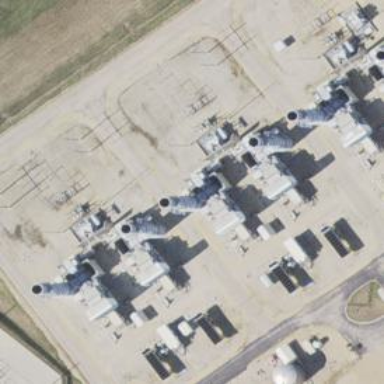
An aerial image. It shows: Gas-powered generator. It is gas turbine type generator.